Question: I have a little bit of a situation here. A few days ago, I accidentally deleted my storyboard, so immediately went into my trash and dragged the storyboard back into the project. Everything worked fine. But then I just emptied my trash and the storyboard no longer appears to be in my project; the storyboard file is showing up red and when I click on it, nothing loads. To my dismay, I thought all was lost so I started building a new storyboard and connecting the classes, outlets and actions.
I then went to build the project on the simulator, and it's building with the OLD storyboard. I thought it might just be loading it from memory so I deleted the app on the simulator and built the project again. Same thing again. So then I built it to my iPhone and somehow the old storyboard is still there even though I can't find it anywhere in my project.
What's going on here? Does this mean I'll be able to recover my storyboard?
Also, when I open the project inspector and go to Build Phases > Copy Bundle Resources, and right click on Storyboard.storyboard, and click show in finder, It shows my new storyboard.

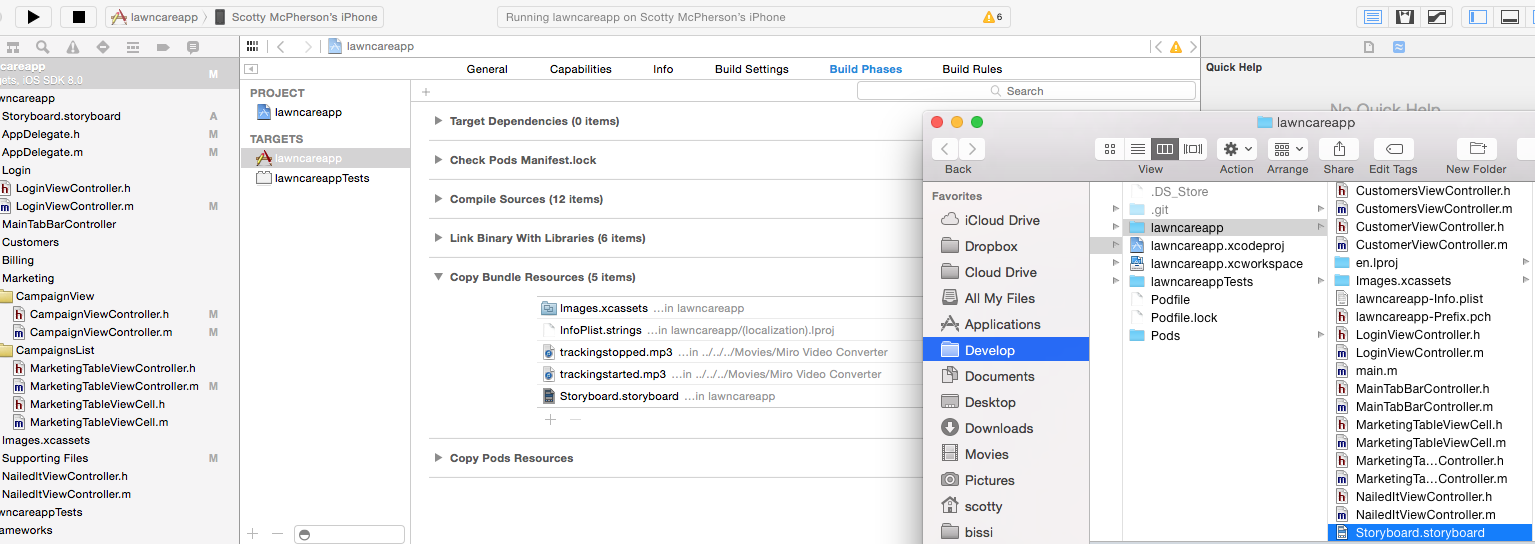
Answer: 1 - There is a place in 'Derived Data' with following path:
'''
/Users/<Your user name>/Library/Developer/Xcode/DerivedData/<Your App Name>/Build/Products/Debug-iphonesimulator/<app Name.app>
'''
Browse to that location.
2 - On your .app file, right click -> Show Package Contents.
3 - In resulting directory list, browse the folder 'Base.lproj'. Under that you are likely to find your old storyboard.
If you have done 'Delete Derived Data' from XCode organizer, you are not likely to find anything up here. But fortunately, XCode doesn't delete it twice against your own wishes.
So try your luck.